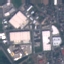
Land use / land cover: Industrial